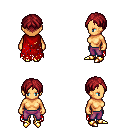
a pixel art fantasy rpg character, female body template, human, tanned skin, red tattered cape, magenta pants, brunette parted hairstyle, gold boots, four views (front, back, left, right), 2x2 character sprite sheet, small pixel art, hard edges, no anti-aliasing